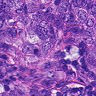
Metastatic tissue present: yes